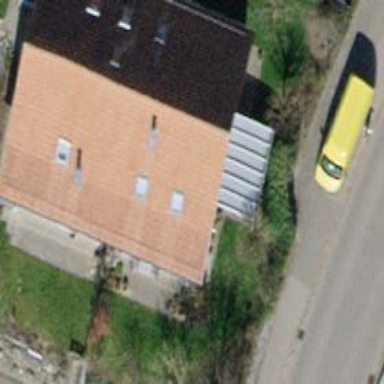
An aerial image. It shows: Semi-detached house with gabled roof.